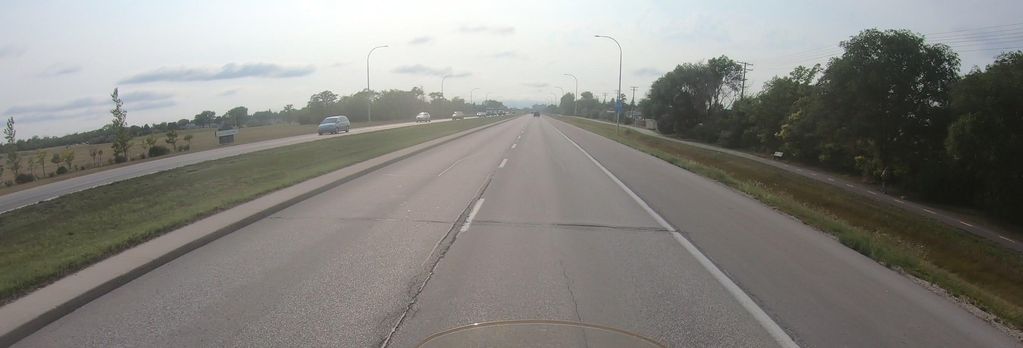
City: winnipeg